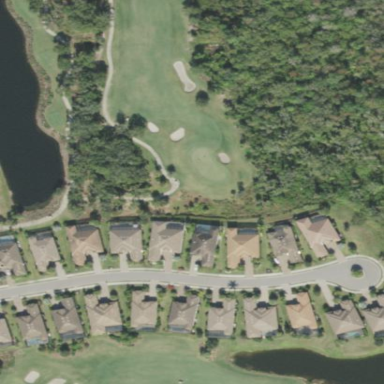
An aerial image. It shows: Grassy area designated as golf fairway.